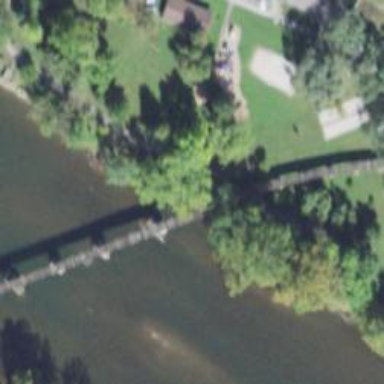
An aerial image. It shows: Bridge supported by piers.